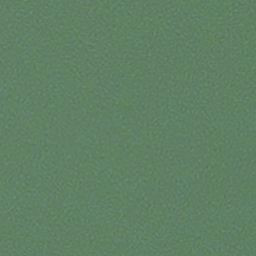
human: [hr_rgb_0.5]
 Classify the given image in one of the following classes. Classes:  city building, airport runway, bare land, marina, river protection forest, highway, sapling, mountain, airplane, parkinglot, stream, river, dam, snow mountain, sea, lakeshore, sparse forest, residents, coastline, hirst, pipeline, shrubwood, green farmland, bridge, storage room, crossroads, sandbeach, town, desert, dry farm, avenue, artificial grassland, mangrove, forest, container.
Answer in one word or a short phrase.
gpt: sea